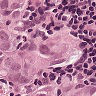
Metastatic tissue present: yes